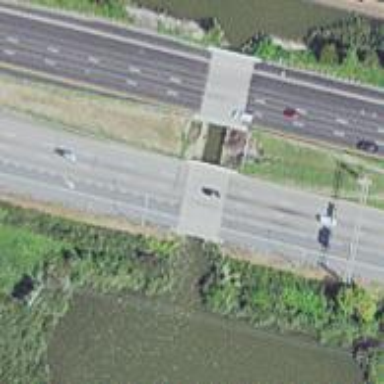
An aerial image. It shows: Motorway bridge.